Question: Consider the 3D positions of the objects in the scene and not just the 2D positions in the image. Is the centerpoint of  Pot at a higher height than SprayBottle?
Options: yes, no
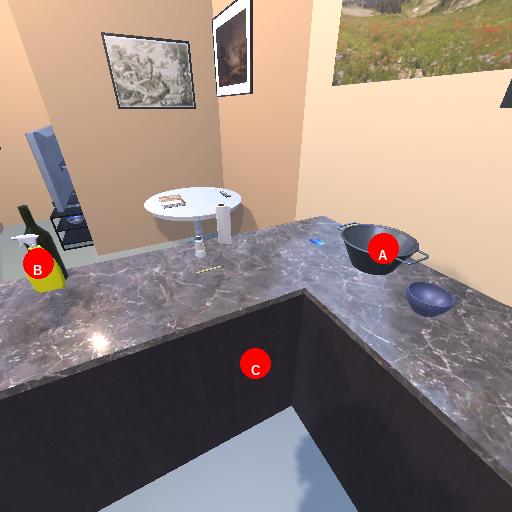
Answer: yes